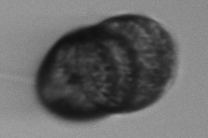
Label: Margalefidinium